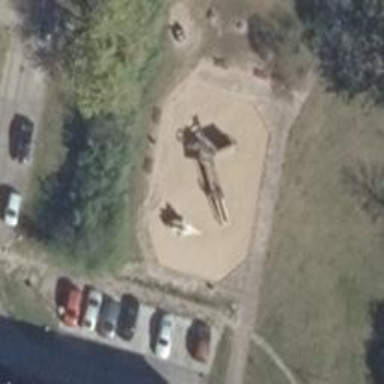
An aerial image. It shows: Playground structure.